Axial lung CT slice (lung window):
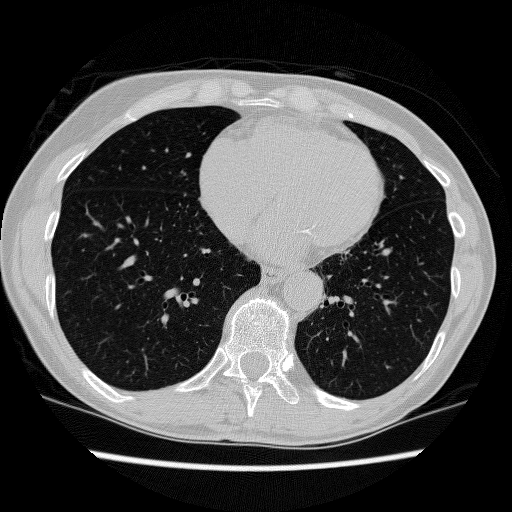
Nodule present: no